Field crop: maize
Growth stage: 2
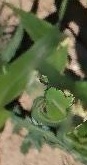
Species: maize